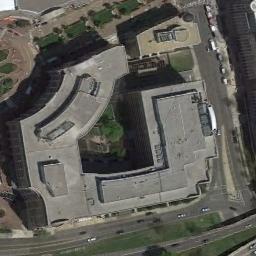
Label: commercial_area